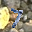
Label: 7